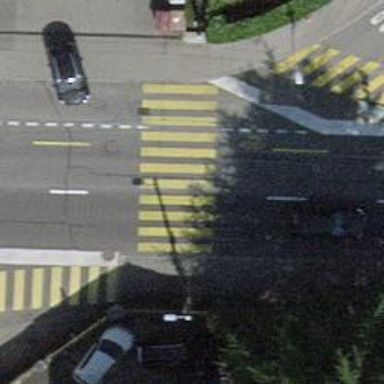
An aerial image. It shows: Secondary road with trolley wires.